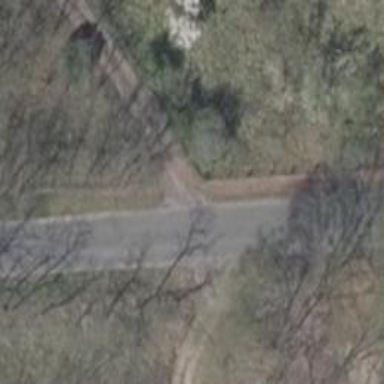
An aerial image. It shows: Tertiary road with asphalt surface.